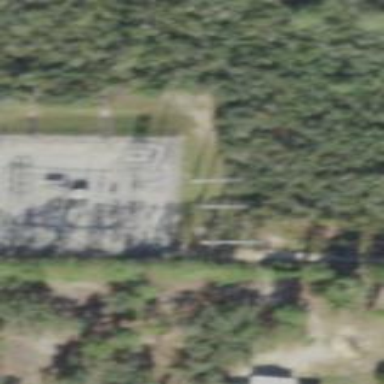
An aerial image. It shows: Outdoor distribution power substation.